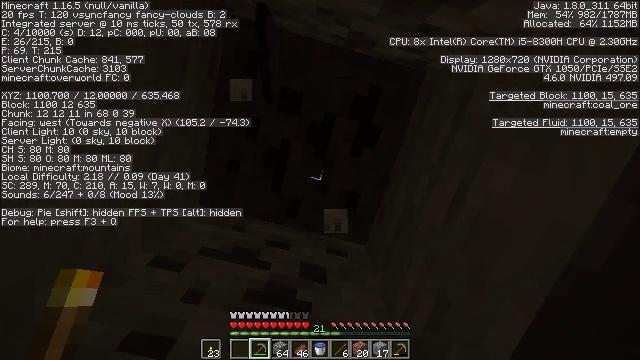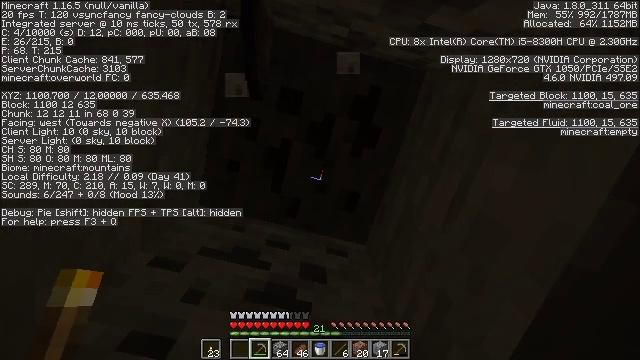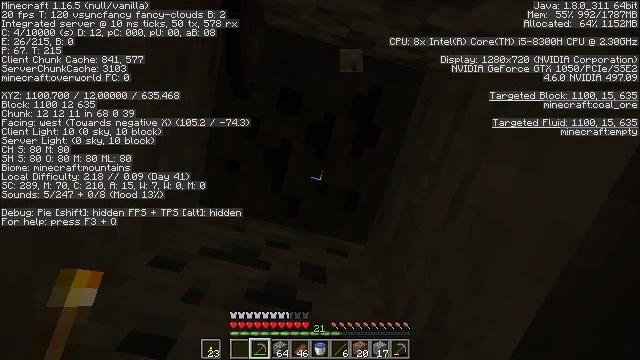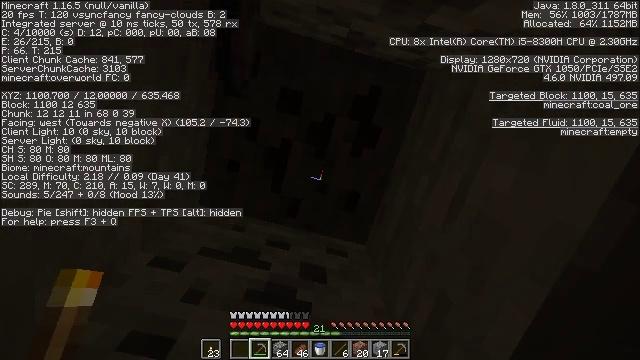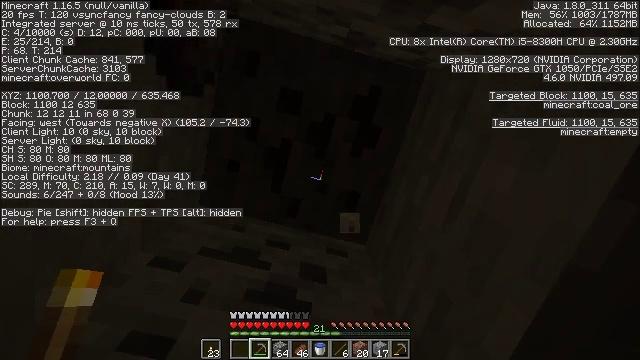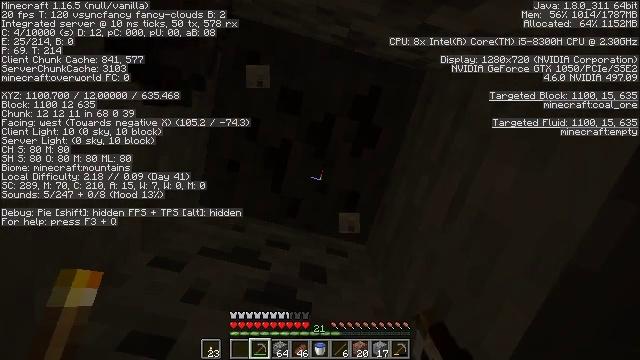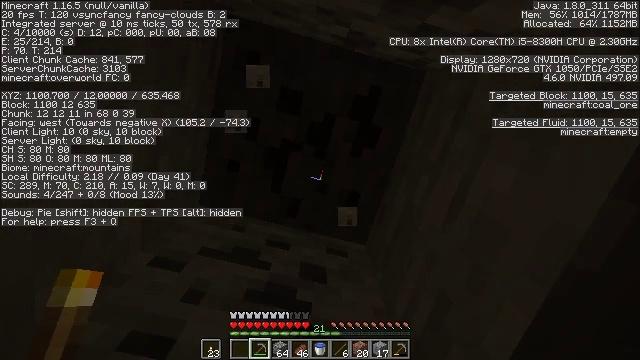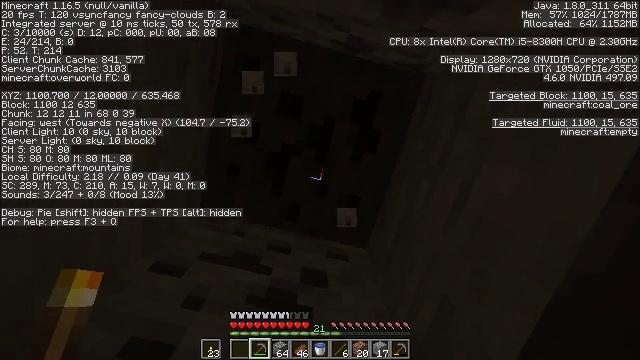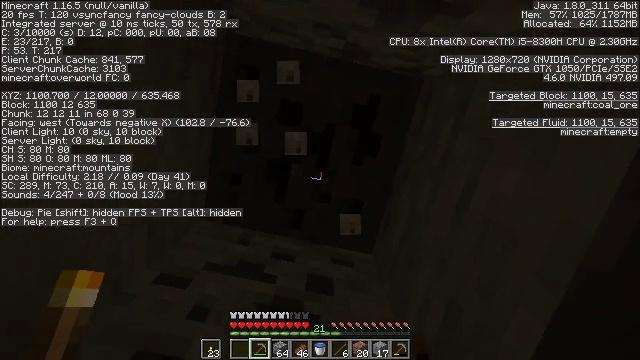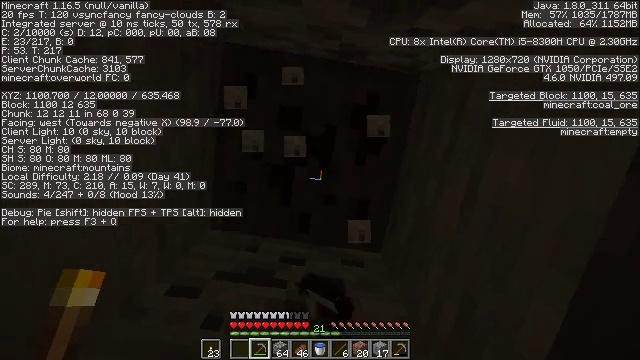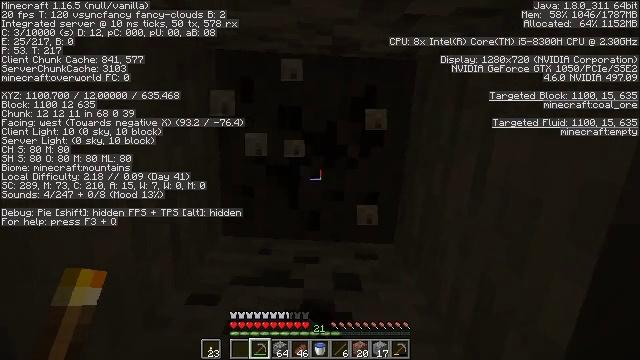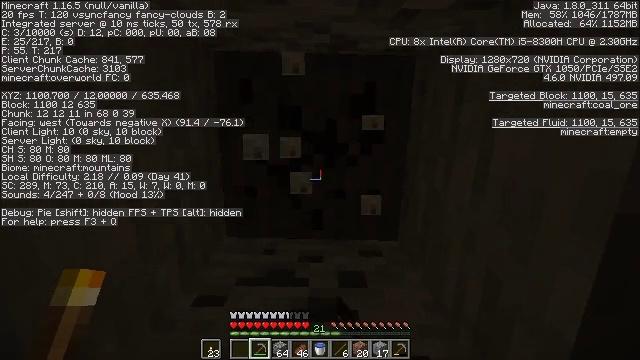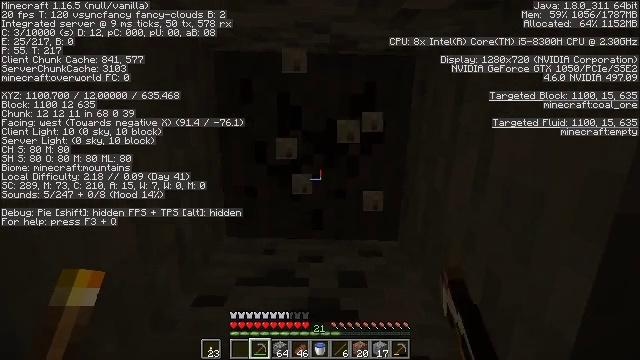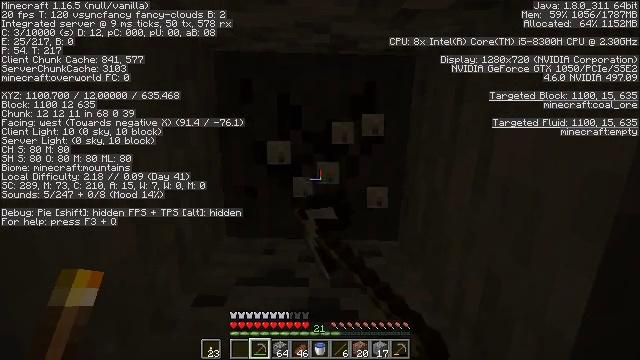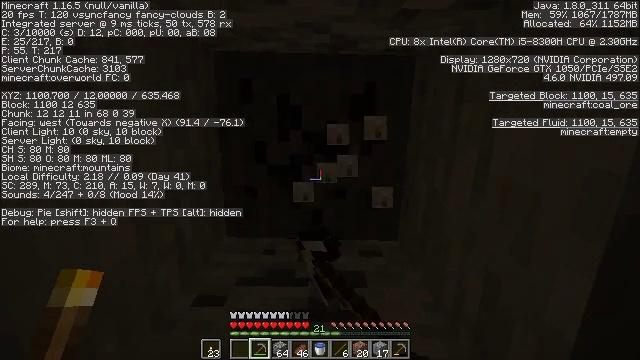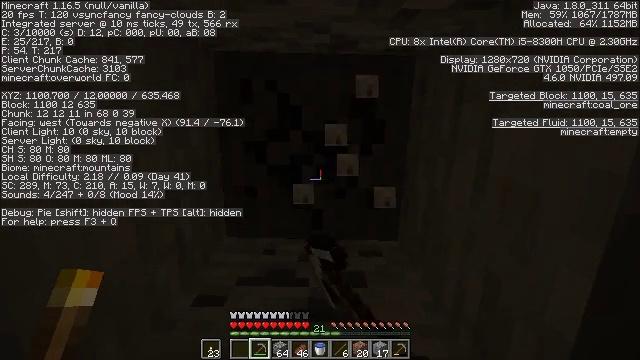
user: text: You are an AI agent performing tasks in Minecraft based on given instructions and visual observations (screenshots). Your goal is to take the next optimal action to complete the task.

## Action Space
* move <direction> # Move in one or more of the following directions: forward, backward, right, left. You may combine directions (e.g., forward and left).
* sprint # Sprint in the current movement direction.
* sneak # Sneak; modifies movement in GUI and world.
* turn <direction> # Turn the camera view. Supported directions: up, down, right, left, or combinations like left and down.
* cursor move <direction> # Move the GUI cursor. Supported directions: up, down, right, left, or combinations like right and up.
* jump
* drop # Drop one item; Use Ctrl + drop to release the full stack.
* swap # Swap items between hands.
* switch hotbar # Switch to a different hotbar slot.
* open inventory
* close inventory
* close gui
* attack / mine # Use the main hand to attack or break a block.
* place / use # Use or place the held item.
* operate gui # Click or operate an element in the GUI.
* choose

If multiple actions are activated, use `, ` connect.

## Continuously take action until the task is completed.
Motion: motion action
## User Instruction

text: Gather coal ore with a pickaxe.
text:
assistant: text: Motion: no_op
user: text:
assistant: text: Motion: no_op
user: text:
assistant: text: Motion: no_op
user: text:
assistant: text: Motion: attack / mine
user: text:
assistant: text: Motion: attack / mine
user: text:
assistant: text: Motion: attack / mine
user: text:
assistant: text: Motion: attack / mine
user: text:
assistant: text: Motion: turn left and up, attack / mine
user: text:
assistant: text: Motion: turn left, attack / mine
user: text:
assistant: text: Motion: turn left, attack / mine
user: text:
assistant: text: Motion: turn left, attack / mine
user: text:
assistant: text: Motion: attack / mine
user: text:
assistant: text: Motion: attack / mine
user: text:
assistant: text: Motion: attack / mine
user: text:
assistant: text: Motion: attack / mine
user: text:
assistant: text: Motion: turn left, attack / mine
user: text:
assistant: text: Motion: turn left, attack / mine
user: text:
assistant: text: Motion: turn left, attack / mine
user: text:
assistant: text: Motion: turn left, attack / mine
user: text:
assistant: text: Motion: attack / mine
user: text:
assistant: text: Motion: attack / mine
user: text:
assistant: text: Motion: attack / mine
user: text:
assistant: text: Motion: attack / mine
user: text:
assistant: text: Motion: attack / mine
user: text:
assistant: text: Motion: turn down, attack / mine
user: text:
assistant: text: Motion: turn down, attack / mine
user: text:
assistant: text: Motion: attack / mine
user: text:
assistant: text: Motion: attack / mine
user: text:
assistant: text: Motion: turn down, attack / mine
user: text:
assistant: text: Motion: turn down